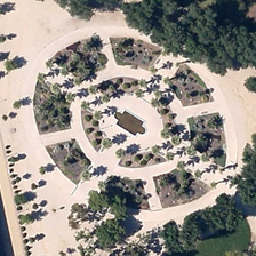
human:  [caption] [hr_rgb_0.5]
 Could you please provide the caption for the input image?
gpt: The trees in the oval square are sparse and the paths are white.

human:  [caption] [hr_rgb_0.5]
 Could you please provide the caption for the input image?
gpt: an oval square includes some trapezoid gardens with trees around .

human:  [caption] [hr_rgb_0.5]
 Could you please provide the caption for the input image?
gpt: an oval square includes some trapezoid parterres with trees around .

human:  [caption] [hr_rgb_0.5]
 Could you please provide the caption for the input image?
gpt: it is a large square with several trees scattered in it .

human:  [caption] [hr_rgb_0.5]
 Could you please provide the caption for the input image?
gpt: The trees in the oval square are sparse and the path is white.